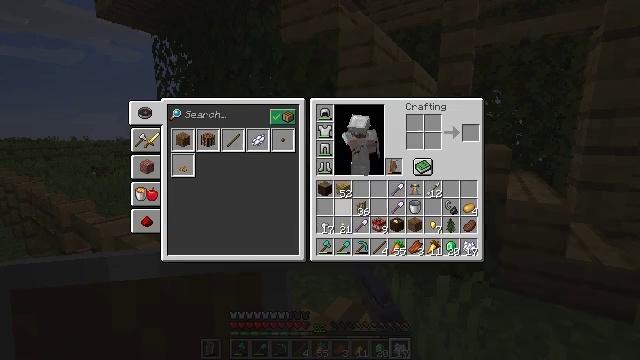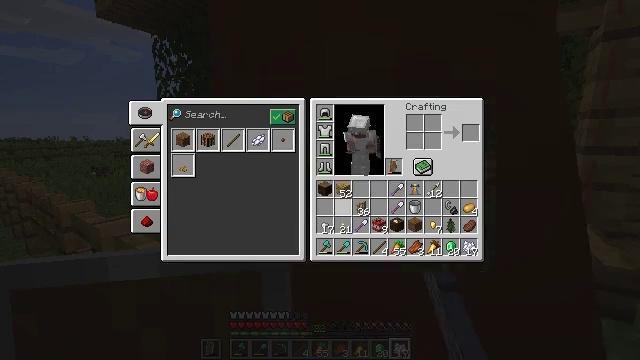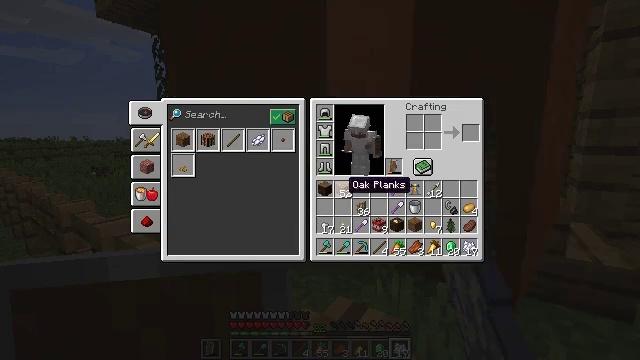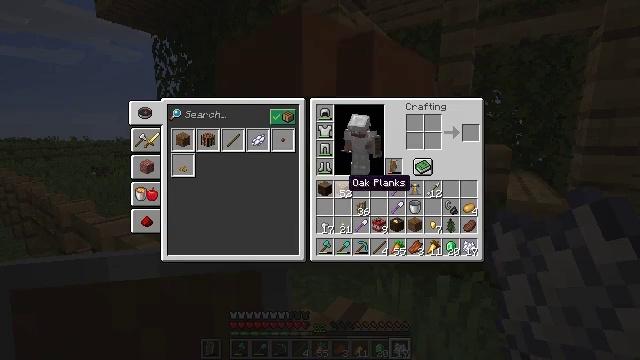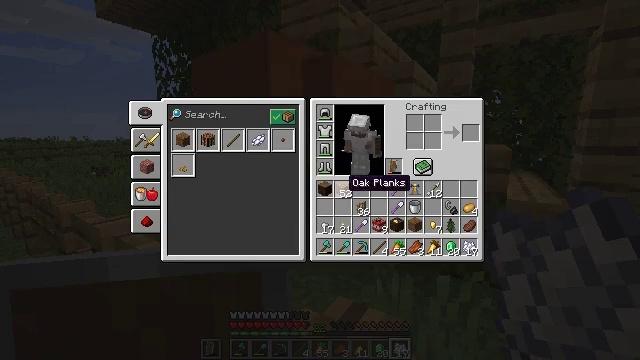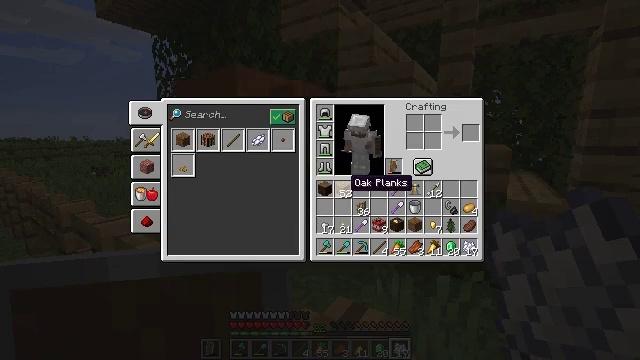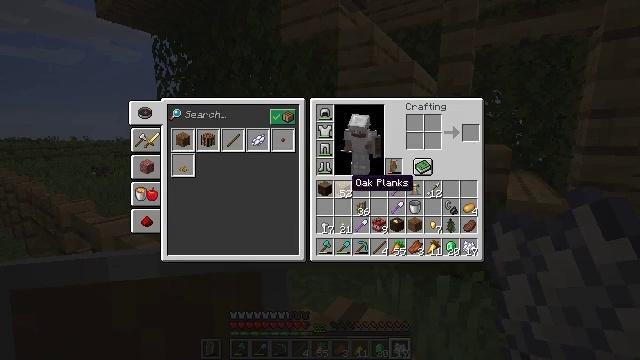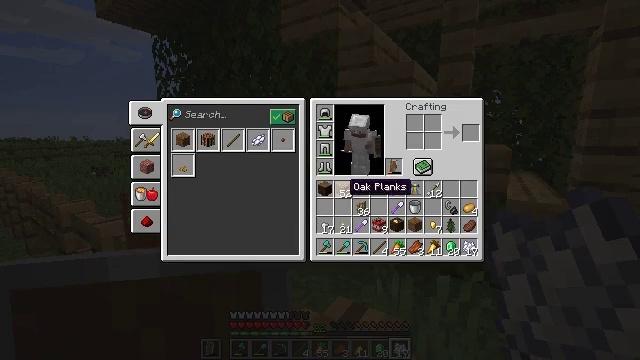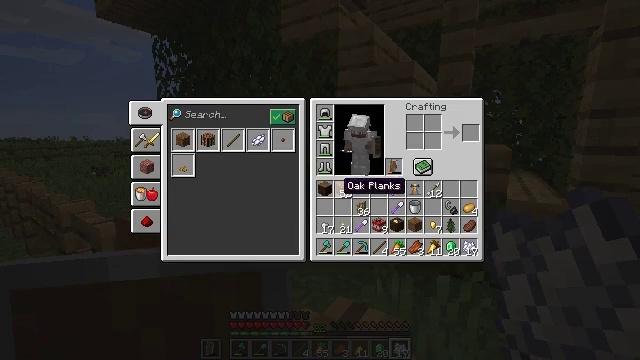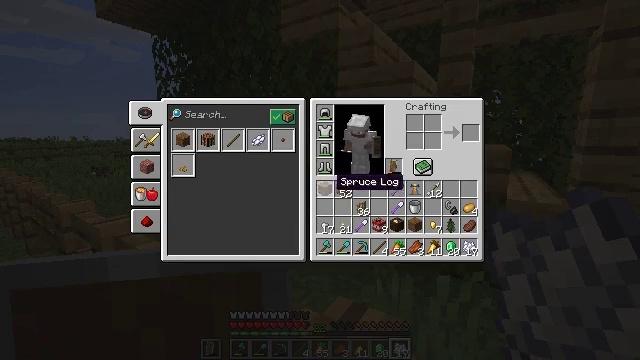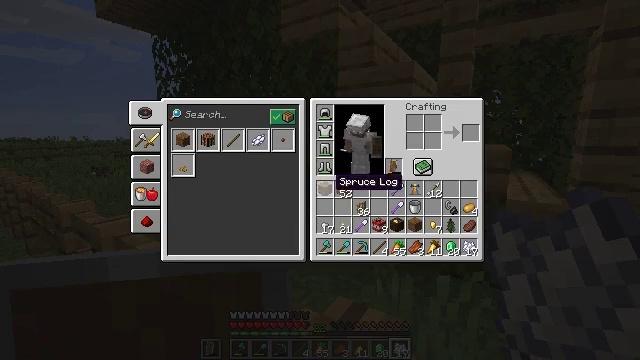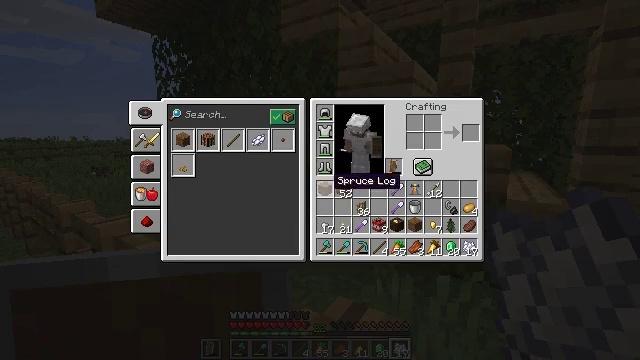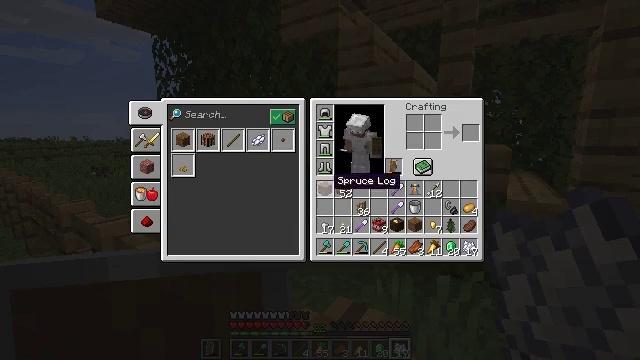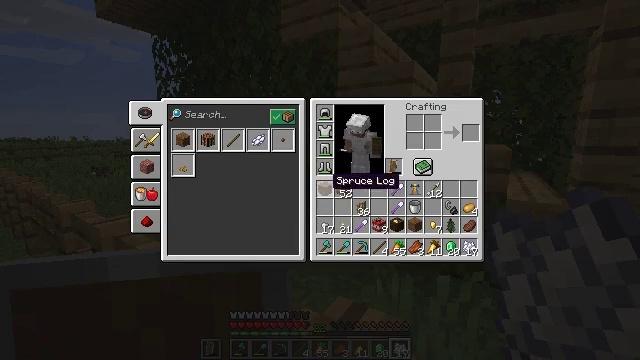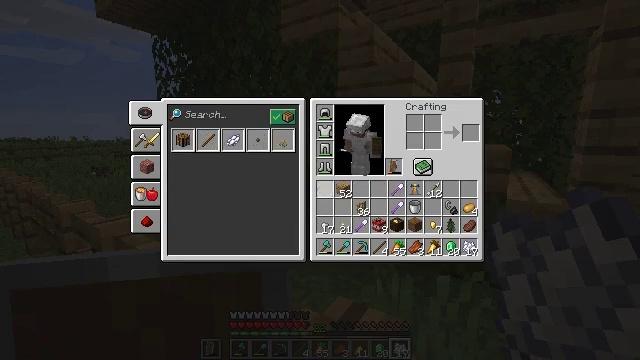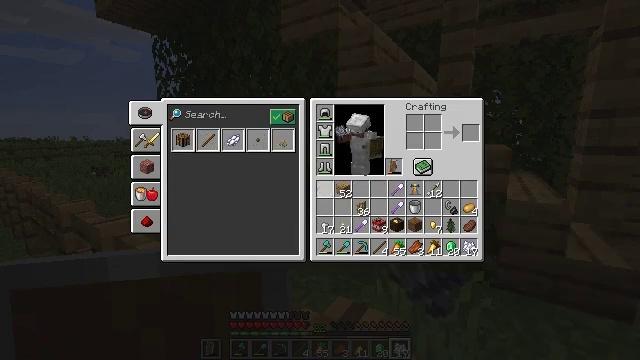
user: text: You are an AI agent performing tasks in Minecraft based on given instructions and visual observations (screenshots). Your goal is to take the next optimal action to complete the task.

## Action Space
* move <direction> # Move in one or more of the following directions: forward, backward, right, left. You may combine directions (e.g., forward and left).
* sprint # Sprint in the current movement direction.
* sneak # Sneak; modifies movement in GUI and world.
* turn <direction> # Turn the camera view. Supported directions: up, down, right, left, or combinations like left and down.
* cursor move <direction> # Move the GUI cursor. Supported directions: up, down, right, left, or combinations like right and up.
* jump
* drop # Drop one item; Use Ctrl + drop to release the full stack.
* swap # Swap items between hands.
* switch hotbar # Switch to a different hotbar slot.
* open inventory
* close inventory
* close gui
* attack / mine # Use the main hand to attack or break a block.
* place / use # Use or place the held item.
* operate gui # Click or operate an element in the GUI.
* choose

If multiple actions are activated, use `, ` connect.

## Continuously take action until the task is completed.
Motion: motion action
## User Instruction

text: Drop a spruce log.
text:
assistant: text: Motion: sprint, open gui
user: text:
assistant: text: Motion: sprint, cursor move up
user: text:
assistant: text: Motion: sprint
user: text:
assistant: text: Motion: sprint
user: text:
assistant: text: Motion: sprint
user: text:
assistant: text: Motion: sprint
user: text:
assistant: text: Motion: sprint
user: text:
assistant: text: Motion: sprint
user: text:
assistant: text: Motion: sprint, cursor move left
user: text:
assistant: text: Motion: sprint
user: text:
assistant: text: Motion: sprint
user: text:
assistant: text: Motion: sprint
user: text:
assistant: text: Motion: sprint
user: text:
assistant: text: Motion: sprint, drop
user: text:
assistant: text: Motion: sprint
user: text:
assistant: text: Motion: sprint, cursor move right
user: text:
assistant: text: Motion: sprint, cursor move right
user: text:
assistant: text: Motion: sprint, cursor move right
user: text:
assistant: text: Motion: sprint